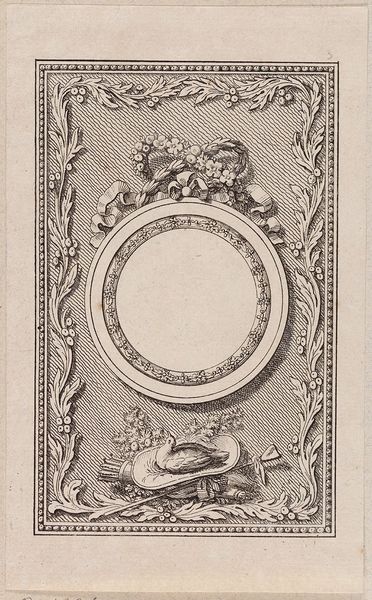
Titel: Rahmen mit runder Schrifttafel
Künstler: Johann Heinrich Balzer
Standort: Hamburg
Institution: Museum für Kunst und Gewerbe Hamburg
Schlagwörter: blätter, weiß, schwarz, blüten, muster, taube, teller, pflanzen, rund, papier, ente, grafik, graphik, fotografie, photographie, medaillon, druck, druckgraphik, schwarzweiss, druckgrafik, stich, entwurf, jagd, girlanden, rosette, kupferstich, perlstab, rahmenwerk, reproduktionen, blumengewinde, druckerzeugnisse, pflanzenornamente, ornamentstich, vorlageblätter, köcher